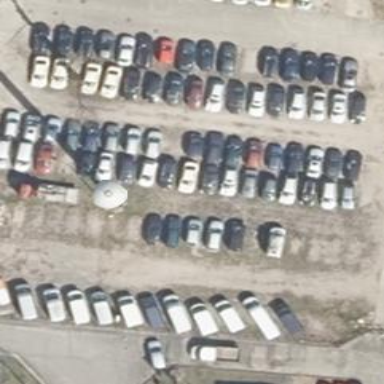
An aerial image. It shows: Parking aisle designated as service road.